Question: Lets say I have a property defined in my switchyard.xml

If I have a JPA native query, also in my switchyard.xml that includes
'''
(select sysdate + interval '720' minute from dual)
'''
I would like to use the property in the native query such as
'''
(select sysdate + interval '{horizonWindowMinutes}' minute from dual)
'''
Is there a way using switchyard that I can achieve this property substitution?
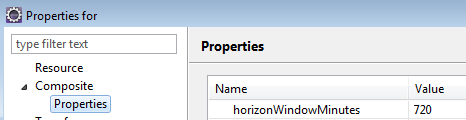
Answer: Nearly had it. Just needed to add the $ sign at the start of the property substitution.
'''
(select sysdate + interval '${horizonWindowMinutes}' minute from dual)
'''